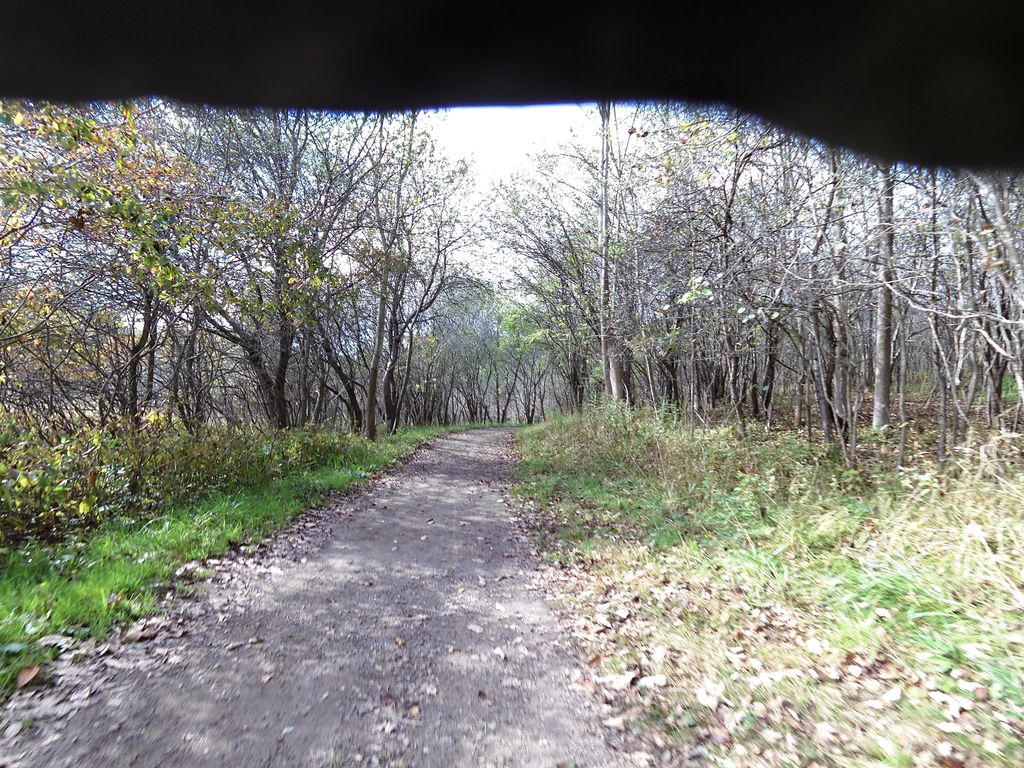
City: hamilton